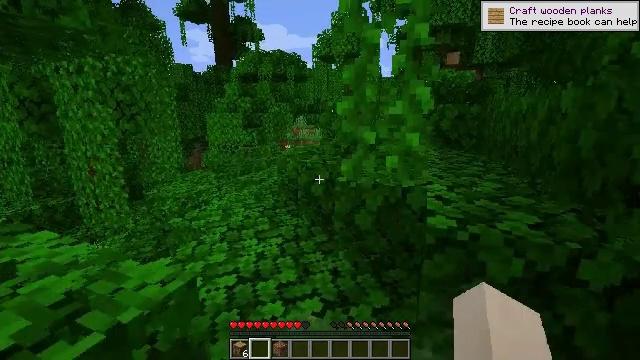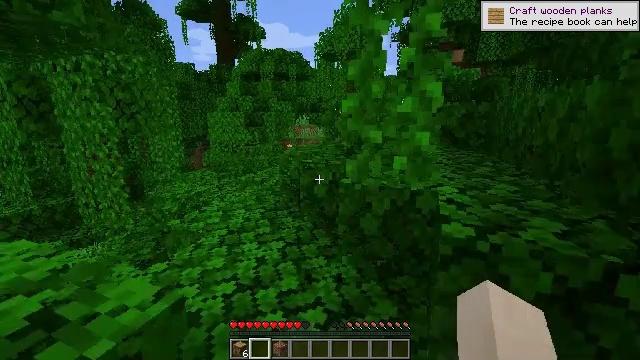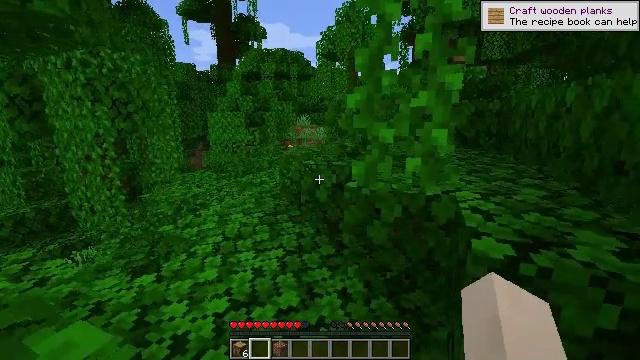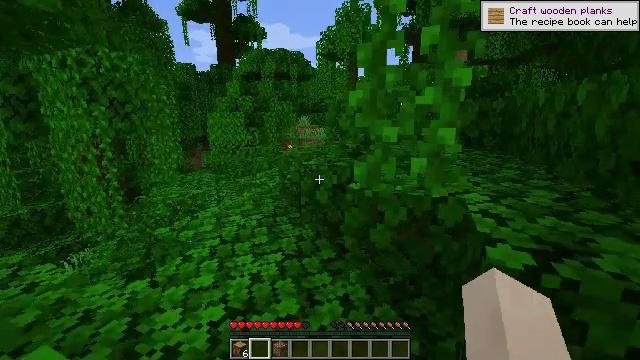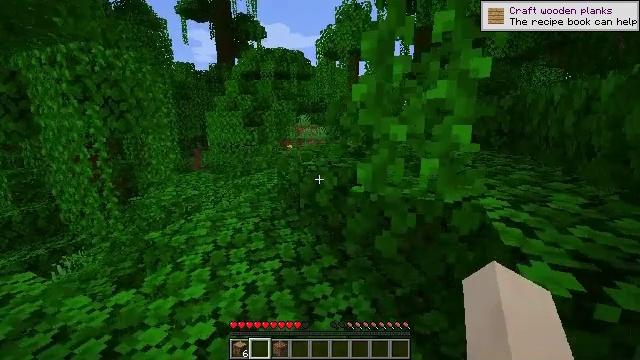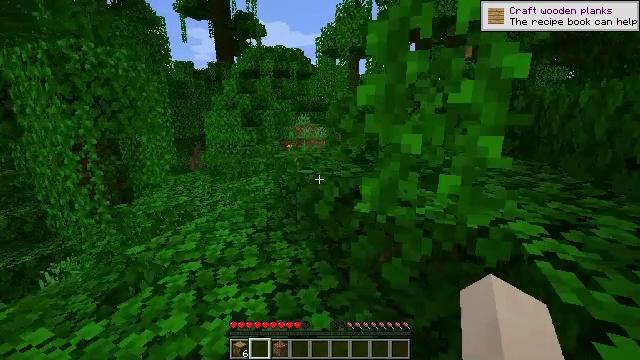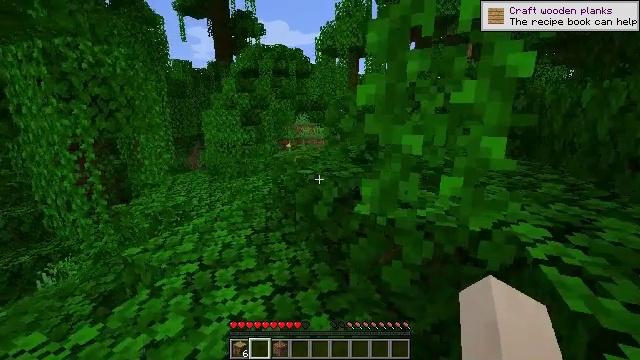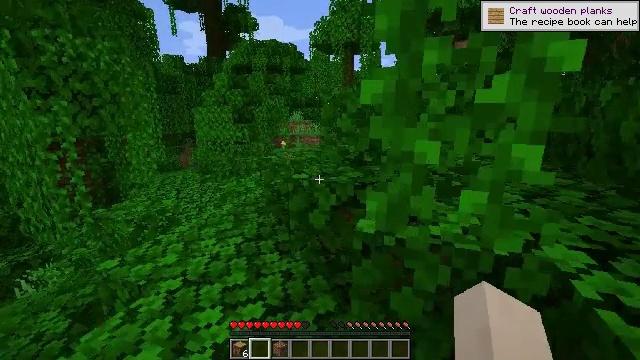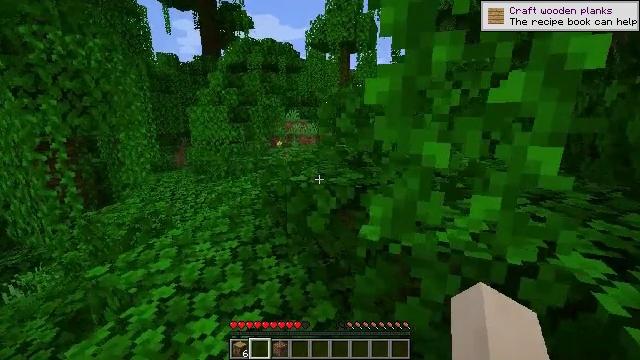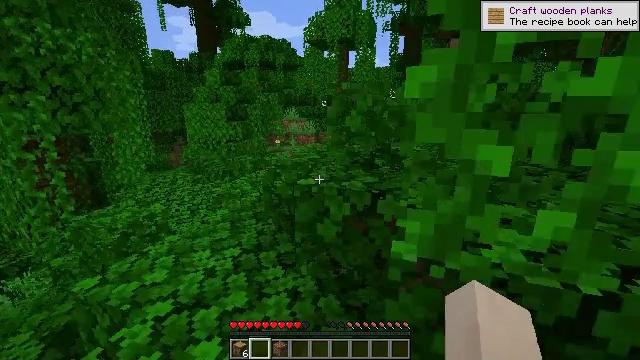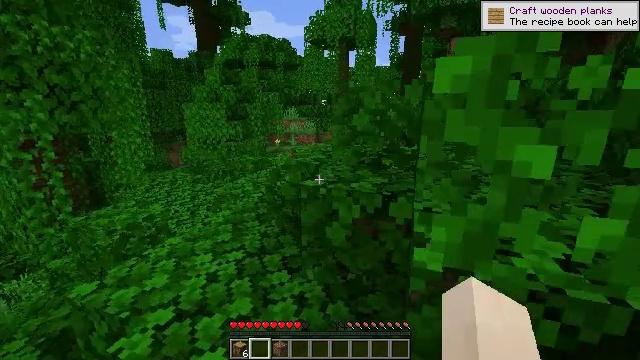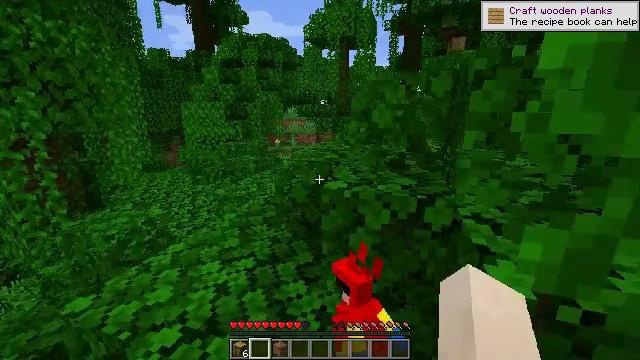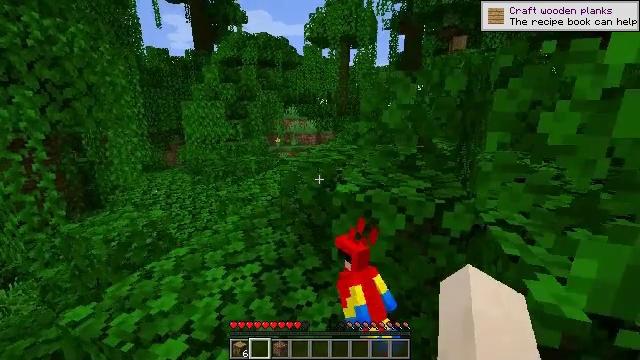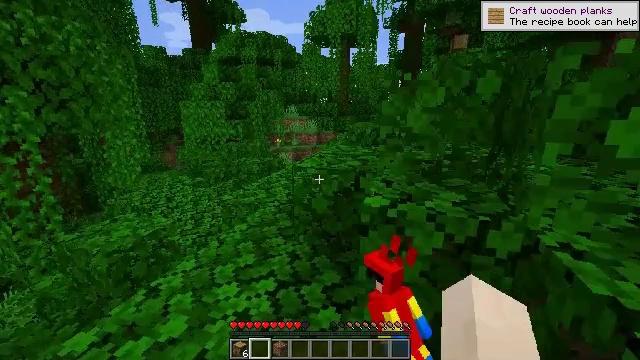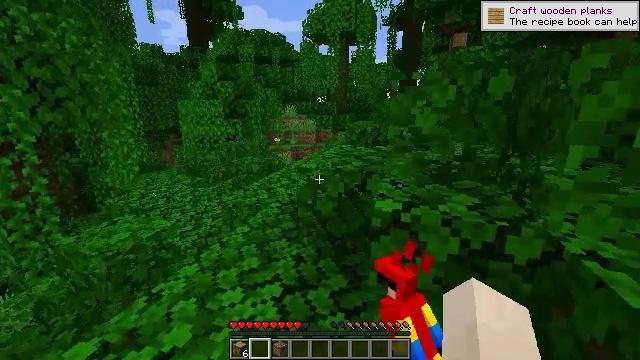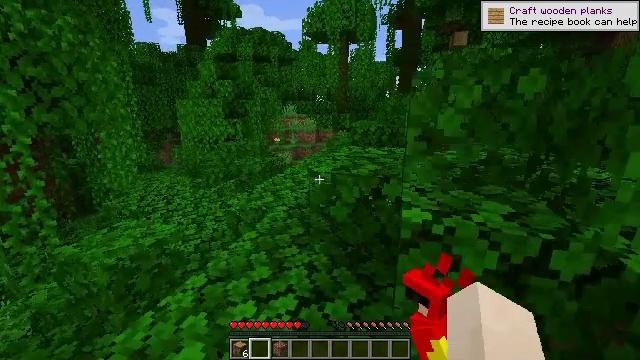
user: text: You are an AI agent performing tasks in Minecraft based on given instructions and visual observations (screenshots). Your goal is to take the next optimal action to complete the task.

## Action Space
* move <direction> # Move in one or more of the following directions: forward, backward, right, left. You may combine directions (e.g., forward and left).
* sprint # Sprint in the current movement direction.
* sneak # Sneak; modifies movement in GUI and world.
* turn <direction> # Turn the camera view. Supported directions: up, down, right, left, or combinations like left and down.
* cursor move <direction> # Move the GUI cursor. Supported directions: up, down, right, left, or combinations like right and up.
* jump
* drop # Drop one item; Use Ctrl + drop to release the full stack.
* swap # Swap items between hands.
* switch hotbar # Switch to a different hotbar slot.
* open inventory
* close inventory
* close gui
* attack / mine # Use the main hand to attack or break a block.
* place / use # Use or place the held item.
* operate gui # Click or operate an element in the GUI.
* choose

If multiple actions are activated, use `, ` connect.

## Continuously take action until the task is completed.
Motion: motion action
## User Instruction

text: Break the tripwire.
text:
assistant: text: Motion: move forward
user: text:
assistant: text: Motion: move forward
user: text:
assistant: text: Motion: move forward
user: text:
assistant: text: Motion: move forward
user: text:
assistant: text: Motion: move forward
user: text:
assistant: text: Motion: move forward
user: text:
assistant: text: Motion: move forward and move left, turn right
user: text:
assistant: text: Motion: move forward and move left
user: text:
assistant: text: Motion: move forward and move left
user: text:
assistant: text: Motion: move forward and move left
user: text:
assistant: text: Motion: move forward and move left
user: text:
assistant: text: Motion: move forward and move left
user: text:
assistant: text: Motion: move forward and move left
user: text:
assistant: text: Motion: move forward and move left
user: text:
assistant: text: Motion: move forward and move left
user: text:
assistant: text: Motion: move forward and move left
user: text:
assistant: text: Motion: move forward and move left
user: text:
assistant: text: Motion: move forward
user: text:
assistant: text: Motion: move forward
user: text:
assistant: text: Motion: move forward
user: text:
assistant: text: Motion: move forward
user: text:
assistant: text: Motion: move forward and move left
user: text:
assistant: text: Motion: move forward and move left, turn right and down
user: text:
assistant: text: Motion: move forward and move left, turn right and down
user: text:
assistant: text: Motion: move forward and move left, turn right
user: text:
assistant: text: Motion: move forward, turn right
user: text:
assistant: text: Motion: move forward, turn right
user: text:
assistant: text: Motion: move forward
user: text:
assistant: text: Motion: move forward, turn right
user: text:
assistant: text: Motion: move forward and move left, turn right and down